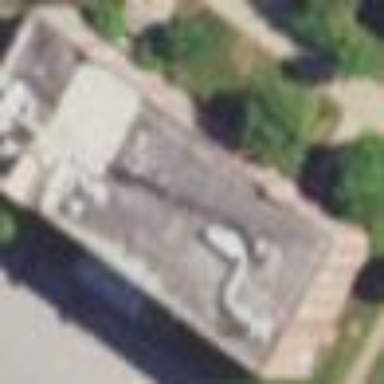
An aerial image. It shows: University building.